Question: I am trying to load a simple timetable (urnik.txt) into my string grid.First I check if the
file exists, if not then I create it, otherwise load it.
'''
procedure TForm1.FormCreate(Sender: TObject);
var
i, j, k: Integer;
Seznam: TStrings;
ApplicationPath: string;
const
dan = ' PoToSrCePe';
begin
ApplicationPath := ExtractFileDir(Application.ExeName);
if not FileExists(ApplicationPath + '\Urnik.txt') then
begin
Seznam := TStringList.Create;
try
for i := 0 to AdvStringGrid1.ColCount - 1 do
AdvStringGrid1.Cells[i, 0] := Copy(dan, 2 * i + 1, 2);
for i := 1 to AdvStringGrid1.RowCount - 1 do
AdvStringGrid1.Cells[0, i] := IntToStr(i) + '.ura';
for i := 0 to AdvStringGrid1.ColCount - 1 do
Seznam.AddStrings(advStringGrid1.Cols[i]);
for i := 0 to AdvStringGrid1.RowCount - 1 do
Seznam.AddStrings(advStringGrid1.rows[j]);
Seznam.SaveToFile(ApplicationPath + '\Urnik.txt');
finally
Seznam.free;
end;
end
else
Seznam := TStringList.Create;
try
Seznam.LoadFromFile(ApplicationPath + '\Urnik.txt');
k := 0;
for i := 0 to AdvStringGrid1.ColCount - 1 do
for j := 0 to AdvStringGrid1.RowCount - 1 do
begin
AdvStringGrid1.Cells[i, j] := Seznam.Strings[k];
Inc(k);
end;
finally
Seznam.free;
end;
end;
'''
To save the contents of the string grid I use :
'''
procedure TForm1.SpeedButton1Click(Sender: TObject);
var
i, j: Integer;
Seznam: TStrings;
ApplicationPath: string;
begin
ApplicationPath := ExtractFileDir(Application.ExeName);
Seznam := TStringList.Create;
try
for i := 0 to AdvStringGrid1.ColCount - 1 do
Seznam.AddStrings(AdvStringGrid1.Cols[i]);
Seznam.SaveToFile(ApplicationPath + '\Urnik.txt');
finally
Seznam.free;
end;
end;
'''
However, if the file does not exist, I get an error :

What am I doing wrong ??
'''
procedure TForm1.FormCreate(Sender: TObject);
Var
I,j,k:Integer;
ApplicationPath: string;
Seznam:TStrings;
Const dan = ' PoToSrCePe';
begin
ApplicationPath := ExtractFileDir(Application.ExeName);
if not FileExists(ApplicationPath + '\Urnik.txt') then
begin
Seznam := TStringList.Create;
try
for i := 0 to AdvStringGrid1.ColCount - 1 do
AdvStringGrid1.Cells[i, 0] := Copy(dan, 2 * i + 1, 2);
for i := 1 to AdvStringGrid1.RowCount - 1 do
AdvStringGrid1.Cells[0, i] := IntToStr(i) + '.ura';
for i := 0 to AdvStringGrid1.ColCount - 1 do
Seznam.AddStrings(advStringGrid1.Cols[i]);
for i := 0 to AdvStringGrid1.RowCount - 1 do
Seznam.AddStrings(advStringGrid1.rows[j]);
Seznam.SaveToFile(ApplicationPath + '\Urnik.txt');
finally
Seznam.free;
end;
end
else
begin
Seznam := TStringList.Create;
try
Seznam.LoadFromFile(ApplicationPath + '\Urnik.txt');
k := 0;
for i := 0 to AdvStringGrid1.ColCount - 1 do
for j := 0 to AdvStringGrid1.RowCount - 1 do
begin
AdvStringGrid1.Cells[i, j] := Seznam.Strings[k];
Inc(k);
end;
finally
Seznam.free;
end;
end;
end;
'''
This kind of works.... I hope it's OK.....
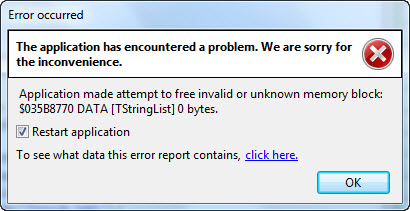
Answer: There is a missing begin/end for the else clause in FormCreate.
To be more specific: When the file does not exist, you create and free Seznam. As the else doesn't have a begin/end only the Seznam := TStringList.Create; is skipped, the rest of the code is executed even if the file doesn't exist.
In that case you access Seznam in the try-finally block, which might work or not, as Seznam is already freed in the if-then part. Latest when you get to the second SezNam.Free, you are going to free an already freed instance which most likely is the cause of the error.